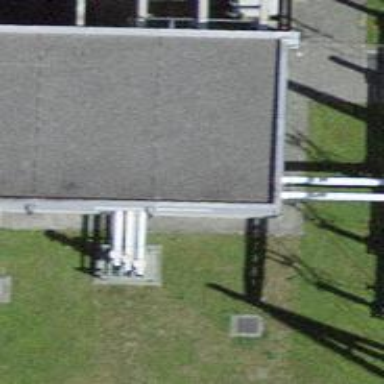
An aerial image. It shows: Three power cables are visible.